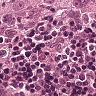
Metastatic tissue present: yes